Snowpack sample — Loveland Pass, Silver Plume, Colorado, USA (2/11/26, 12:00 PM MST)
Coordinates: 39.663, -105.886
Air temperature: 35 °F
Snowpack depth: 82 cm
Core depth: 40 cm
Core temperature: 23 °F
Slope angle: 13°, slope face: 12°
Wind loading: high
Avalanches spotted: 1
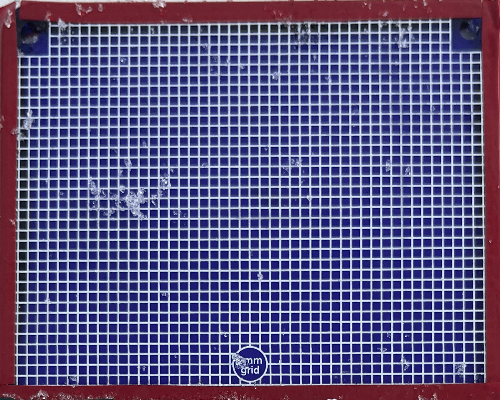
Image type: profile
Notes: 1 small avalanche spotted on the north side of the bowl, lots of wind loading